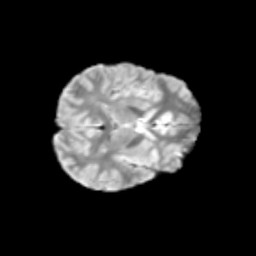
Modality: T2w
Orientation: axial
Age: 11
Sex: male
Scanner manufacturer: siemens
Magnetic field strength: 3 T
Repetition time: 3.8 s
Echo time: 0.07 s